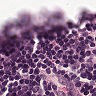
Metastatic tissue present: no